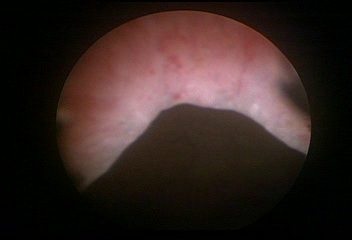
Modality: WLC
Class: Normal mucosa
Bladder cancer association: No